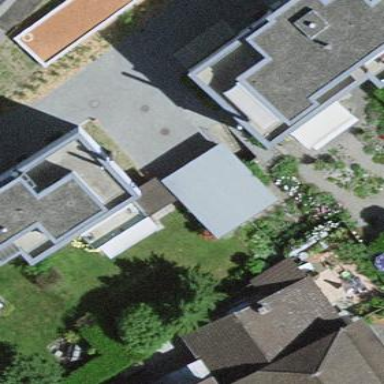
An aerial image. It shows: View of roof of building.